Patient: sex M, age 64
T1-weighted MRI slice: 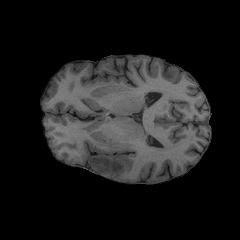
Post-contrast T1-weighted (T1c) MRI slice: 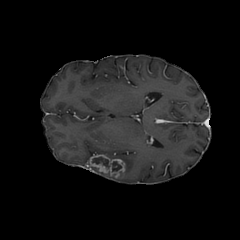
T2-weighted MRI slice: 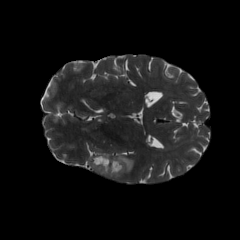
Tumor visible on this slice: yes
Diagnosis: Glioblastoma, IDH-wildtype
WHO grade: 4